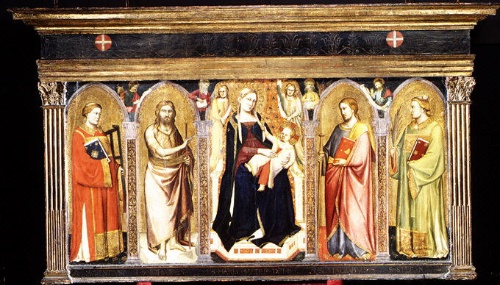
Title: Madonna and Child Enthroned with Saints
Artist: Taddeo Gaddi
Artist bio: Italian, Florentine, active by 1334–died 1366
Date: ca. 1340
Object type: Painting, altarpiece
Classification: Paintings
Medium: Tempera on wood, gold ground
Dimensions: Overall 43 1/4 x 90 1/8 in. (109.9 x 228.9 cm); Lawrence 43 1/4 x 15 1/2 in. (109.9 x 39.4 cm); John 43 1/4 x 13 1/2 in. (109.9 x 34.3 cm); Madonna and Child 43 1/4 x 28 1/2 in. (109.9 x 72.4 cm); James 43 1/4 x 15 3/4 in. (109.9 x 40 cm); Stephen 43 1/4 x 16 3/4 in. (109.9 x 42.5 cm)
Department: European Paintings
Credit line: Rogers Fund, 1910
Accession year: 1910
Repository: Metropolitan Museum of Art, New York, NY
Tags: Madonna and Child|Saints